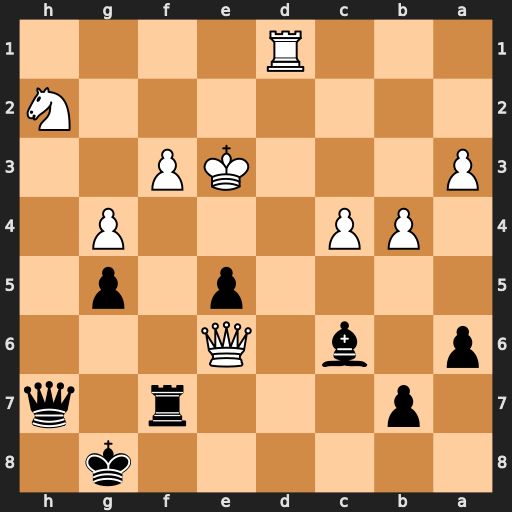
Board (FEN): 6k1/1p3r1q/p1b1Q3/4p1p1/1PP3P1/P3KP2/7N/3R4
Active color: b
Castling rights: -
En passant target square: -
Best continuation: Qxh2 Qg6+ Kf8 Rd8+ Be8